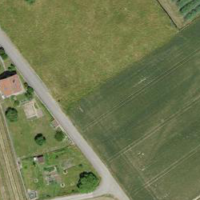
EUNIS habitat code: 52
Species observed at this site:
Cydonia oblonga